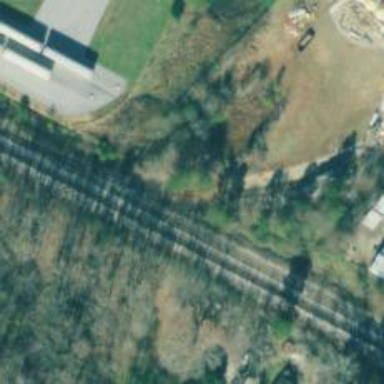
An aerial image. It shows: Railway spur service.